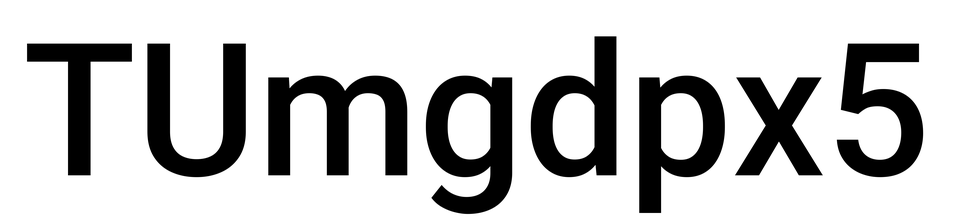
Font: Roboto_Medium